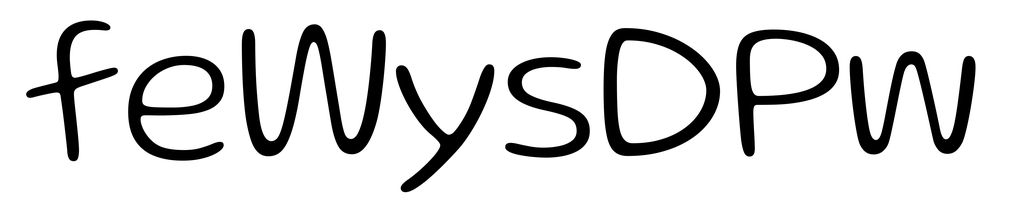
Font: Gluten_ExtraLight